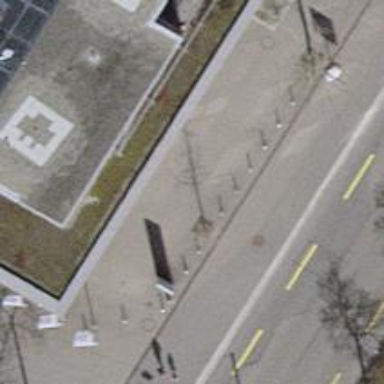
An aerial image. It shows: Bollard barrier.